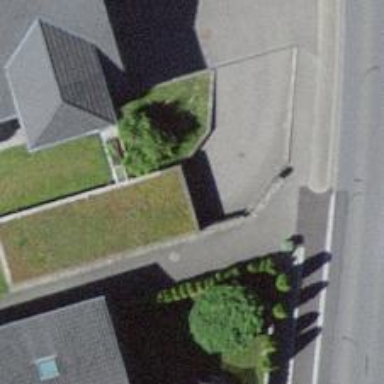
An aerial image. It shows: Parking entrance.